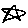
Label: star